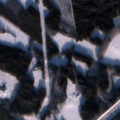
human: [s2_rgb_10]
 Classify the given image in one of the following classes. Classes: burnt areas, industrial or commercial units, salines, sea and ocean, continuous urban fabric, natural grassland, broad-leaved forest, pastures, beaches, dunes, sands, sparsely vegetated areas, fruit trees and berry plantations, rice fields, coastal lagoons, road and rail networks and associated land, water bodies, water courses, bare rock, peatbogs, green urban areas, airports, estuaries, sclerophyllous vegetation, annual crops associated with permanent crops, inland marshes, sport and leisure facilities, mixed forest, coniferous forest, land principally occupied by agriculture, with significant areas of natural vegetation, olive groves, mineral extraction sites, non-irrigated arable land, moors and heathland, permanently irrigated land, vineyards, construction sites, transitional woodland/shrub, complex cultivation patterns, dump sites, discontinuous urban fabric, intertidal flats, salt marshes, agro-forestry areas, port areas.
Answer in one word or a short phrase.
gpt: land principally occupied by agriculture, with significant areas of natural vegetation, mixed forest, transitional woodland/shrub